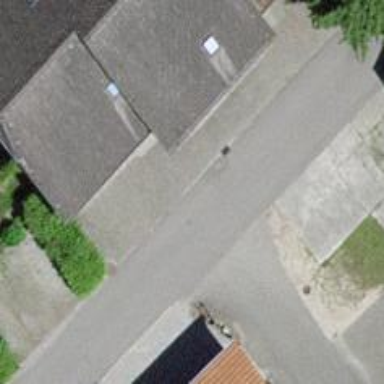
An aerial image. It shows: Residential road with paved surface of grade1 tracktype.